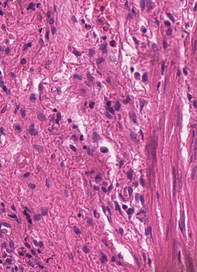
Tumor epithelial tissue: no
Tumor-associated stroma tissue: yes
Normal tissue: no